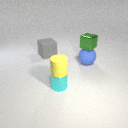
large blue rubber sphere to the right of small cyan metal cylinder